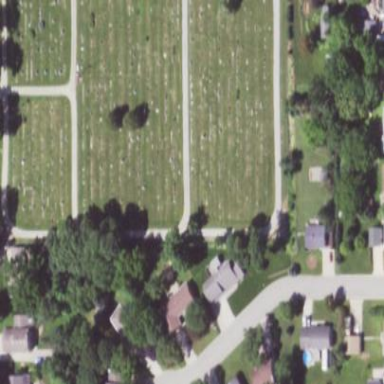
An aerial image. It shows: Cemetery.